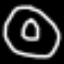
Label: donut